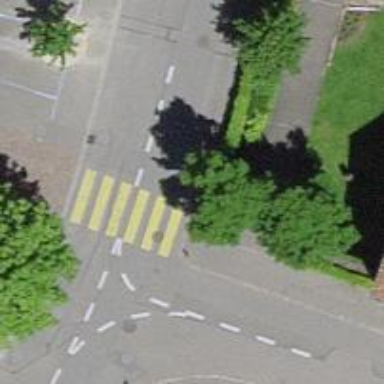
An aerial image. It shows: Zebra crossing on the road.